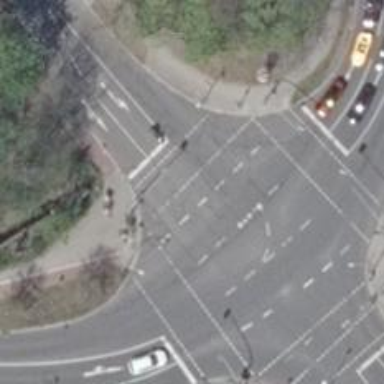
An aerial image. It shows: Road with traffic signals.